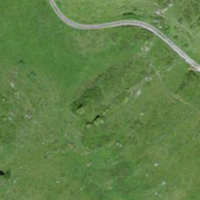
EUNIS habitat code: 23
Species observed at this site:
Alnus alnobetula